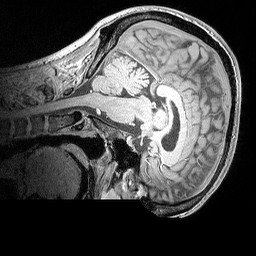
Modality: MP2RAGE
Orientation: sagittal
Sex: male
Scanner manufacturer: siemens
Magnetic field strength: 3 T
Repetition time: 5 s
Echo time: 0.00292 s